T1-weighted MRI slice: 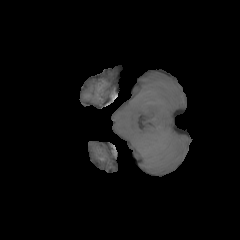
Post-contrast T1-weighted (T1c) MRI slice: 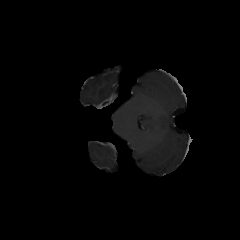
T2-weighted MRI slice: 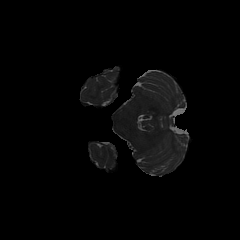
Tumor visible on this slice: no